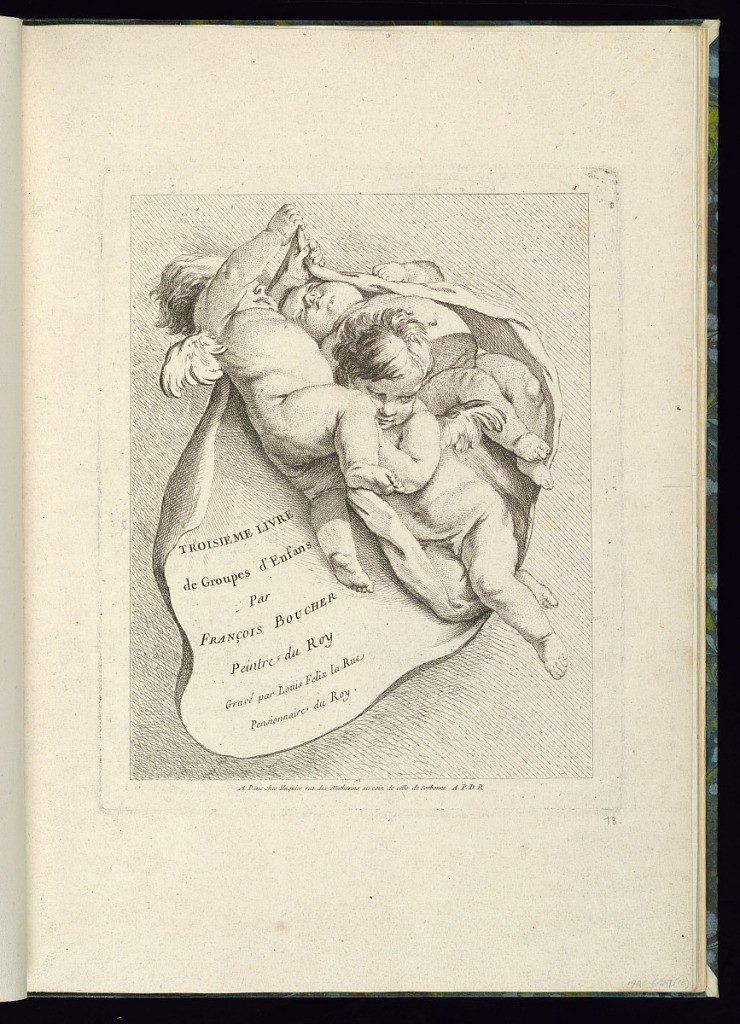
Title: Title Page
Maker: François Boucher, French, 1703–1770
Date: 1749–61
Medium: Etching on laid paper
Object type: Print
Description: Title page for a series of designs of putti by F. Boucher. The title is lettered in the lower left, over a piece of fabric held up by three flying putti. The plate is signed and numbered.